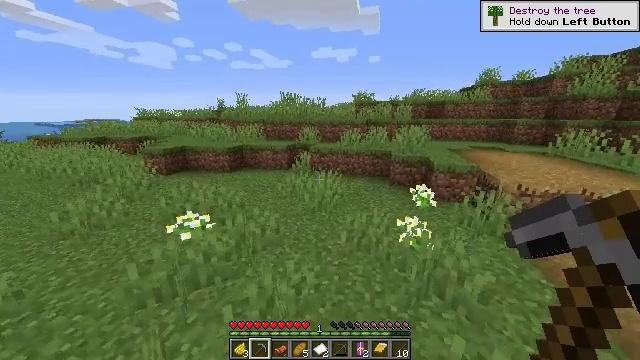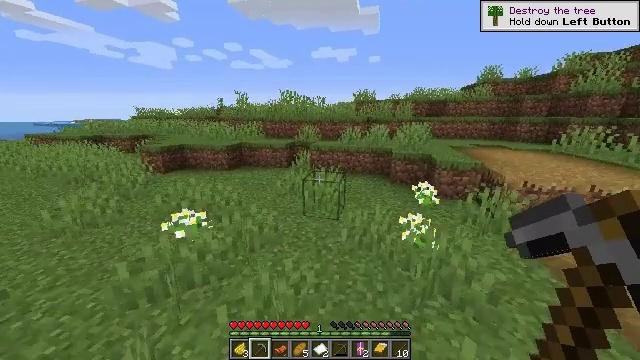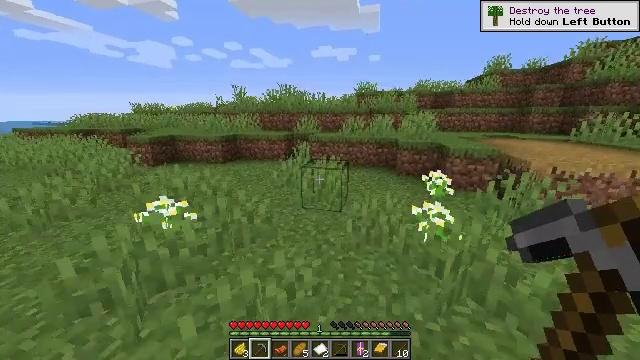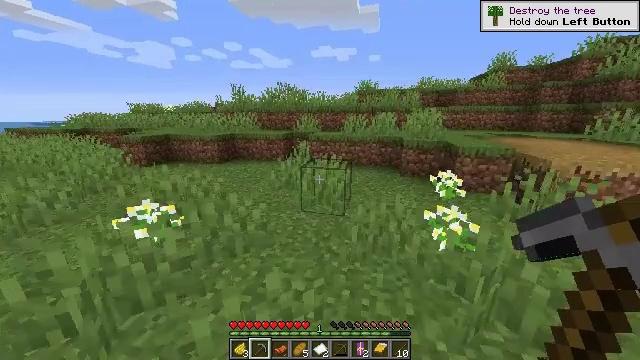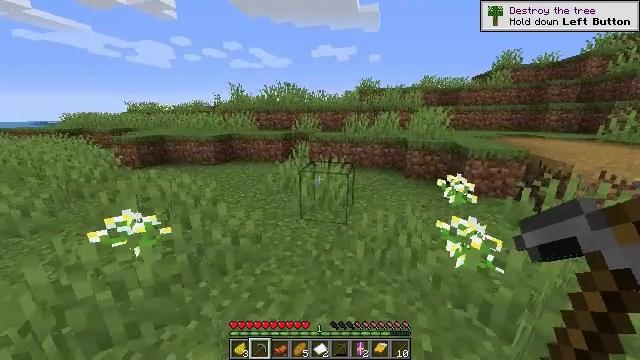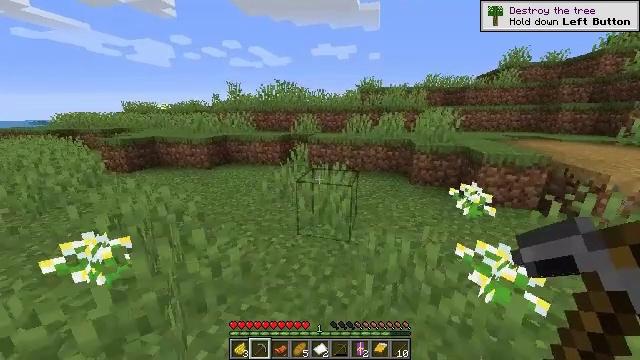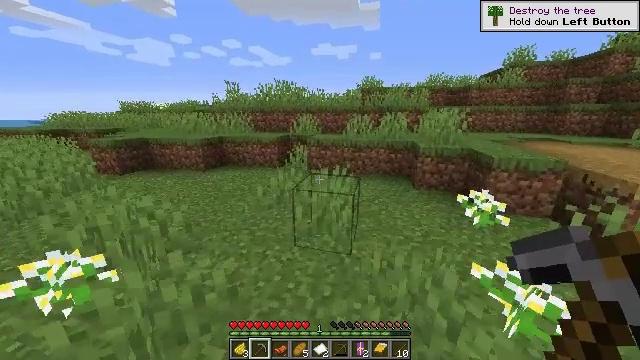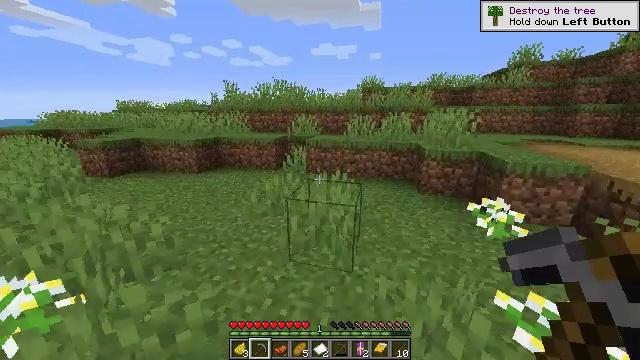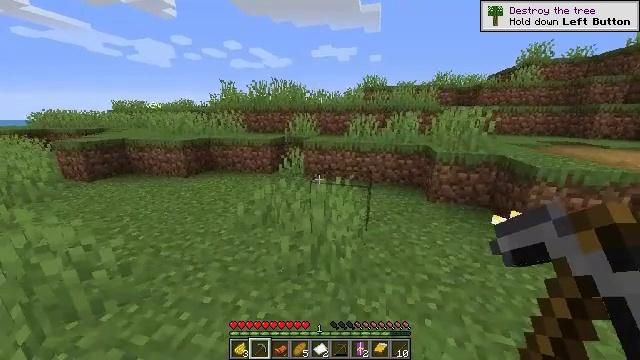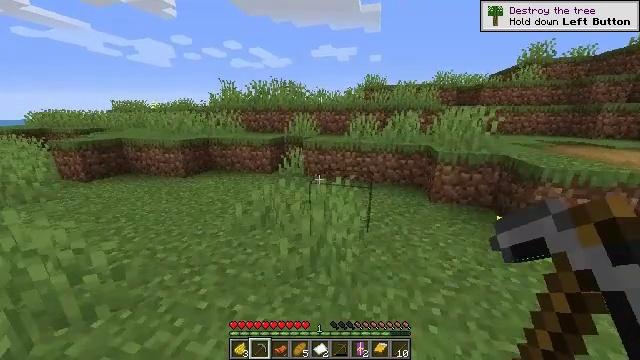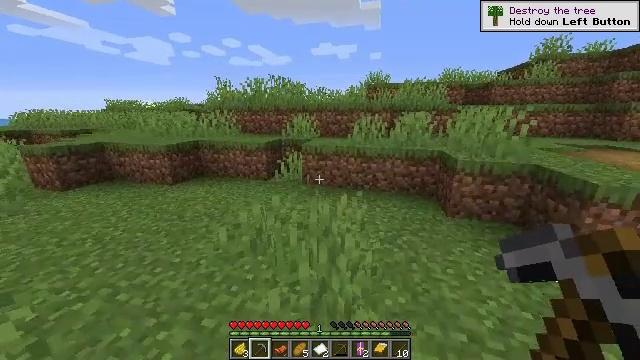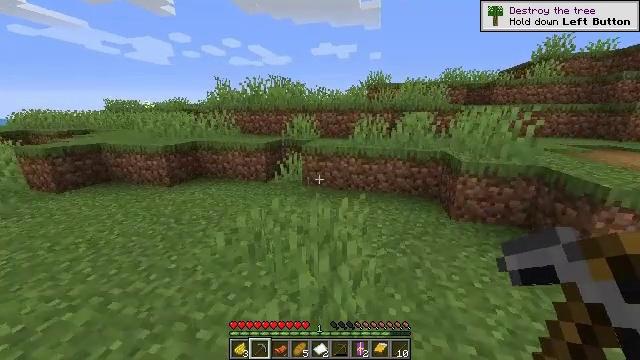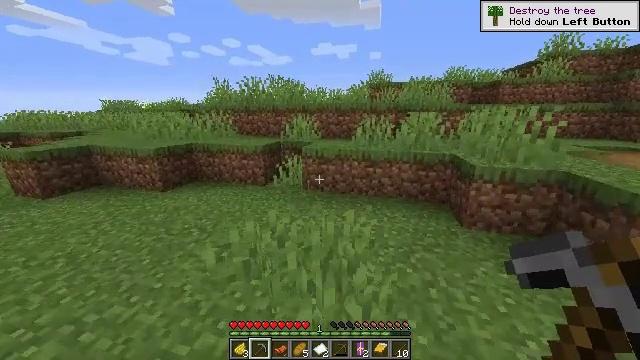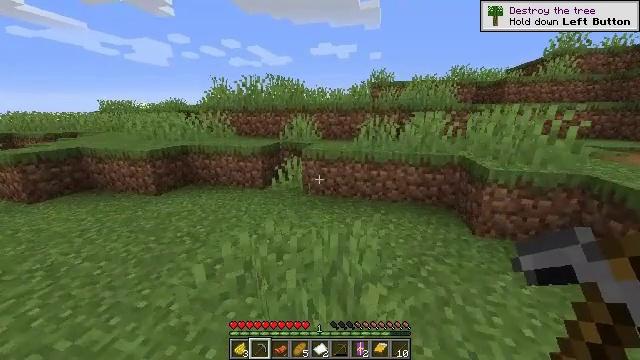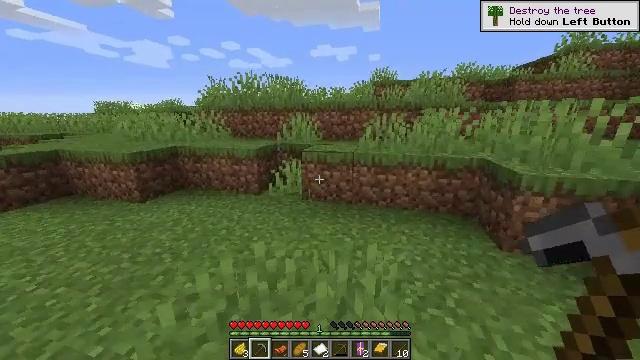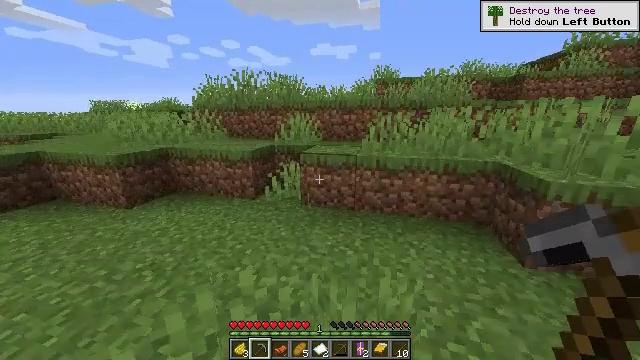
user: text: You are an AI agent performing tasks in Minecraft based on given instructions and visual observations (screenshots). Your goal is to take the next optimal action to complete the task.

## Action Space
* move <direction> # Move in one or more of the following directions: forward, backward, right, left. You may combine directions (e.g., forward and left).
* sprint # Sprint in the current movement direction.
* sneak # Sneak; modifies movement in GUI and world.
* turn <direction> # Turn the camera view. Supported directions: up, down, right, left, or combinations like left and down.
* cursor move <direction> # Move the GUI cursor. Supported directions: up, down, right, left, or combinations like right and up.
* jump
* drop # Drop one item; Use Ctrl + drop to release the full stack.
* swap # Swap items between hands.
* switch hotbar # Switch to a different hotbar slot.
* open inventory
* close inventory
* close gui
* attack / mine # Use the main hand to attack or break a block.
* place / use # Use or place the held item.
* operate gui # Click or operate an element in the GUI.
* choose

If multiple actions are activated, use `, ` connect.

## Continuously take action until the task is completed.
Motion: motion action
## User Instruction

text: Mine the spruce fence.
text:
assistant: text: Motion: move forward
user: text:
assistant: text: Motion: move forward
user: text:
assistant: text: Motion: move forward
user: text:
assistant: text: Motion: move forward
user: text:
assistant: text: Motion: move forward
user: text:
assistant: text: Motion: move forward
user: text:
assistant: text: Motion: move forward
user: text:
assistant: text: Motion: move forward
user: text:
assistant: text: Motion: move forward
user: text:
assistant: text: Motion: move forward
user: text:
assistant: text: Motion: move forward
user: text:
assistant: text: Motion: move forward
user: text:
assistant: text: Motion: move forward
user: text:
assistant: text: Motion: move forward
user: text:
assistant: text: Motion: move forward
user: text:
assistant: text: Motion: move forward
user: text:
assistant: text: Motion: move forward and move right
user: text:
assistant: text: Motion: move forward and move right
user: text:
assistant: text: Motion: move forward and move right
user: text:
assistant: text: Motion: move forward
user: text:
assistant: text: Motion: move forward
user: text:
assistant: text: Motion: move forward, jump
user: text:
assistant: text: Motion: move forward, jump
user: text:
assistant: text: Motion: move forward, jump
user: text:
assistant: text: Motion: move forward
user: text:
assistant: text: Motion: move forward
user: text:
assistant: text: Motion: move forward
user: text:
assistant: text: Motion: move forward
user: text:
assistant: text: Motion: move forward
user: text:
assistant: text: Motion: move forward, jump